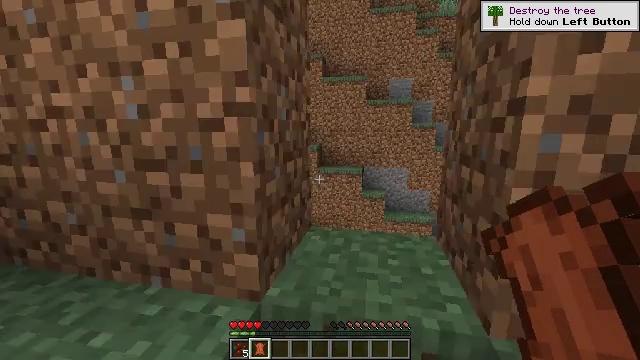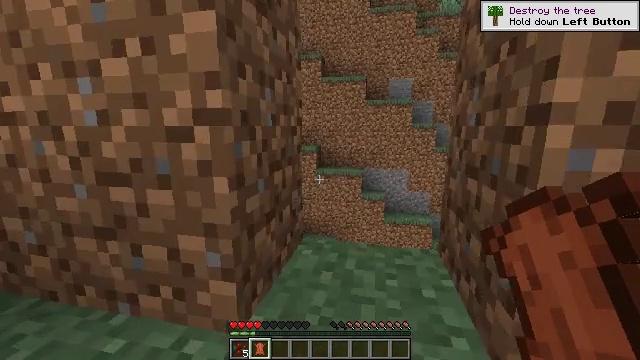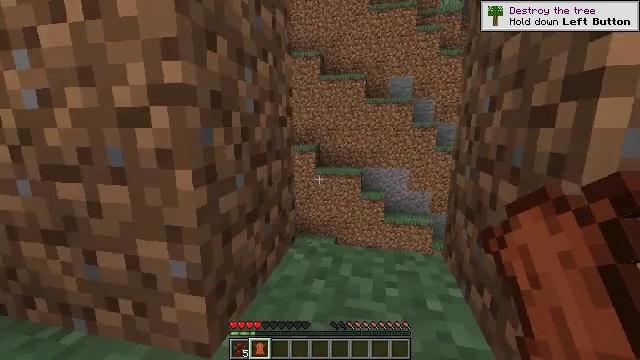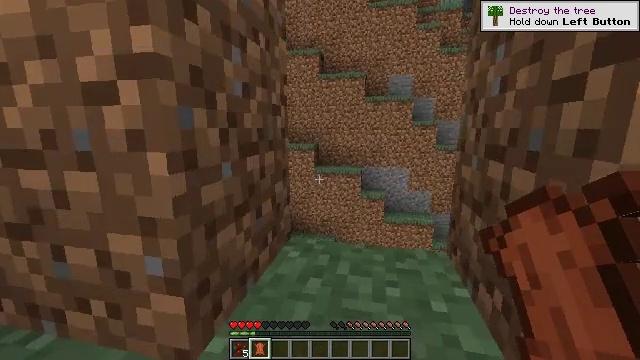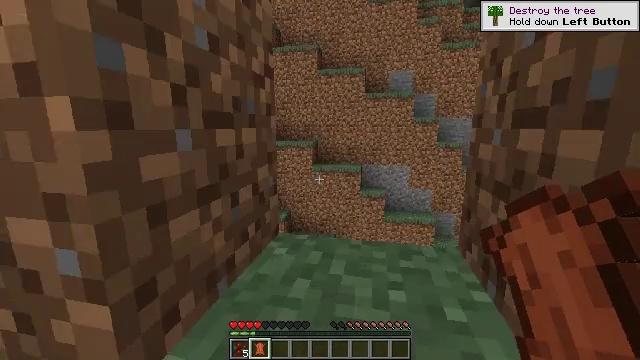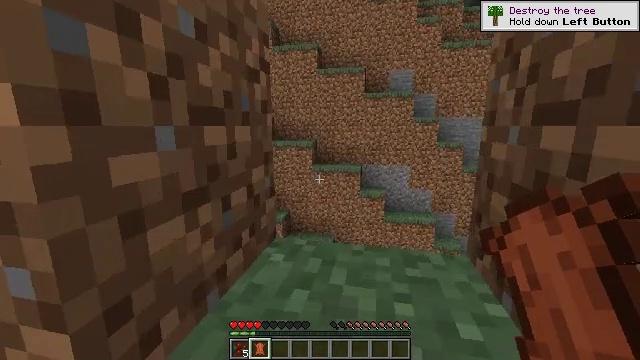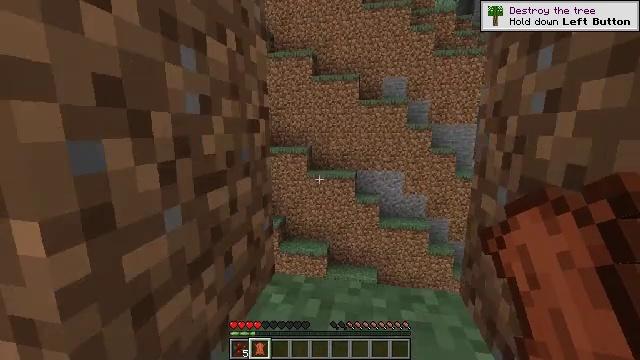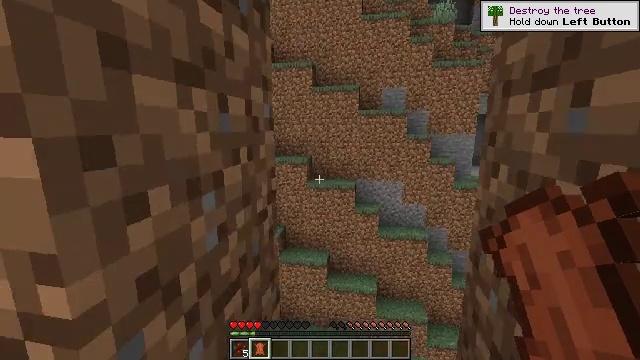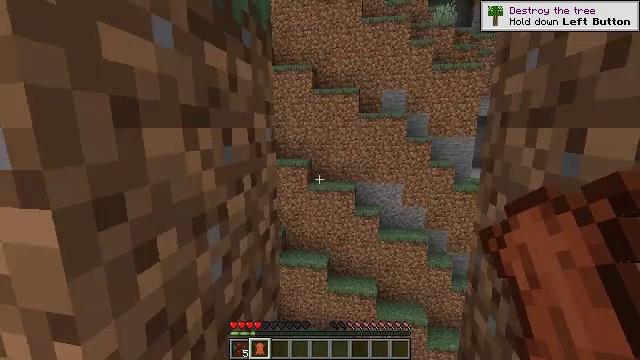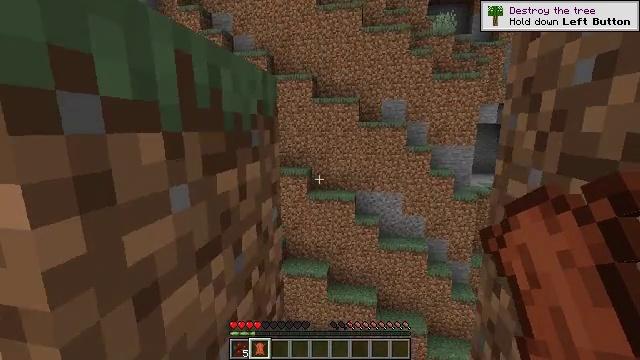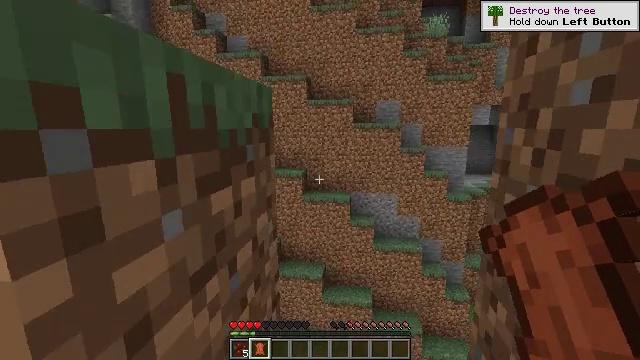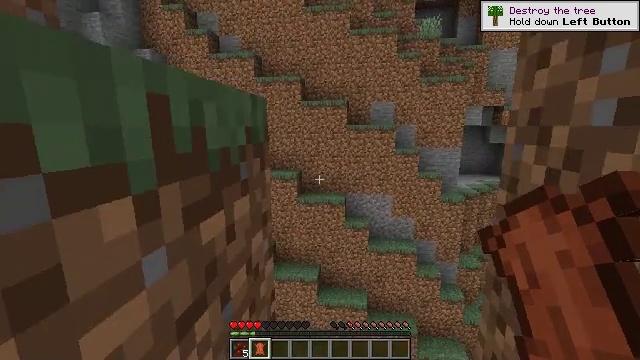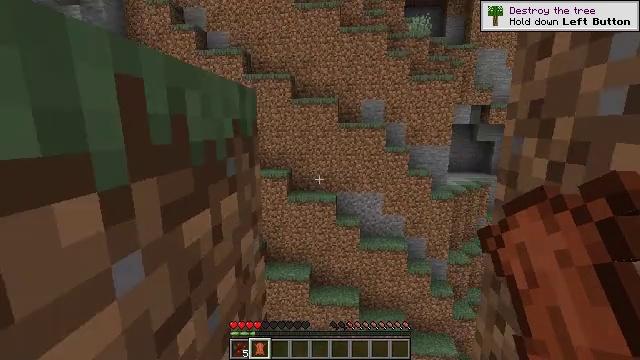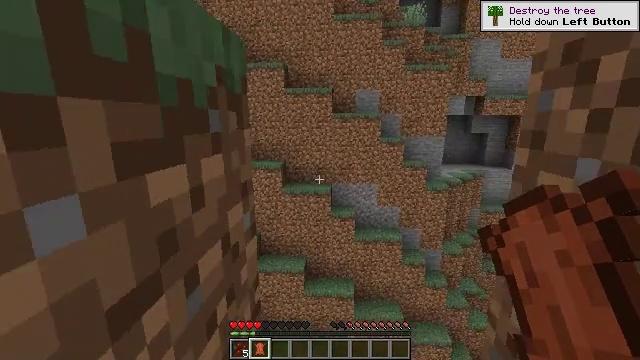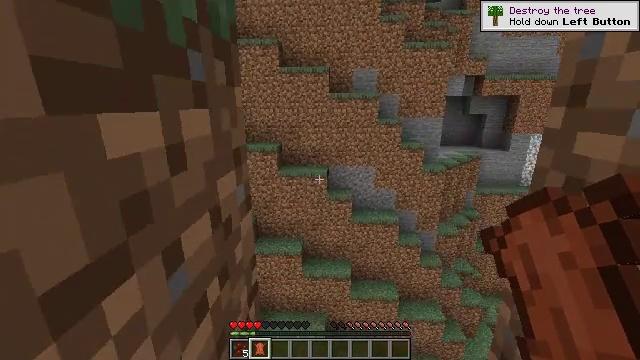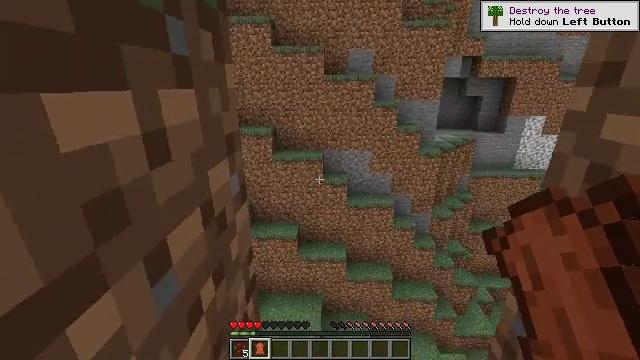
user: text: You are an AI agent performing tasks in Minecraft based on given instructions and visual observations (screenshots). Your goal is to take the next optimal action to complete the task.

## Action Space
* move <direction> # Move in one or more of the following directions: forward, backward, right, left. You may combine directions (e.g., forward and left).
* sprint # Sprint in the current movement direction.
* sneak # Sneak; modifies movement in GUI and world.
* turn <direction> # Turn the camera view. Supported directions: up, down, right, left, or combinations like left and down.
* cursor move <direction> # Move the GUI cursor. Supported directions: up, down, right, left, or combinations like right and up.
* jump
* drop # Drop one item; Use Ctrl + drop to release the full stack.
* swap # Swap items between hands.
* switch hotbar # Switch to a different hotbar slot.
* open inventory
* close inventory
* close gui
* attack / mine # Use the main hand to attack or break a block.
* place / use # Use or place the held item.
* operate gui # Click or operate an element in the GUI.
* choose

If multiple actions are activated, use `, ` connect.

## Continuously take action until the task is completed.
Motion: motion action
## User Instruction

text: Mine the bee nest.
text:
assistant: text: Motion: move forward, jump
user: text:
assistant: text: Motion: move forward, jump
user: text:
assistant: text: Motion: move forward, jump
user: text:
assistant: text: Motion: move forward, jump
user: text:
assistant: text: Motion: move forward, jump
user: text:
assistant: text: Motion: move forward, turn right, jump
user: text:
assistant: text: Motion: move forward, jump
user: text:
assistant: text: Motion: move forward, jump
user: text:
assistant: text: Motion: move forward, jump
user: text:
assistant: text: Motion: move forward, turn right, jump
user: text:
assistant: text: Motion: move forward, turn right, jump
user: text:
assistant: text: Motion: move forward, turn right, jump
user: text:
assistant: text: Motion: move forward, turn right and down
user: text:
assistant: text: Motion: turn down
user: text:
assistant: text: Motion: turn right and down
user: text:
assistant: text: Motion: turn right and down
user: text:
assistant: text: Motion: turn right and down
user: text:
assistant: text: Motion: turn down
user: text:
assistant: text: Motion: turn right and down
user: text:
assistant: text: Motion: turn down
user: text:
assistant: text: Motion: turn down
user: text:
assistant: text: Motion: no_op
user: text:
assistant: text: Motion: no_op
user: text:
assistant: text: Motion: no_op
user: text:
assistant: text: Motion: no_op
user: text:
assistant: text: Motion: turn right
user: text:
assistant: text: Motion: turn right and up
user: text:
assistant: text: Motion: turn right and up
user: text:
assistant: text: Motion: turn right and up
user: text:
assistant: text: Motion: turn right and up